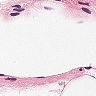
Metastatic tissue present: no